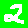
Digit: 2